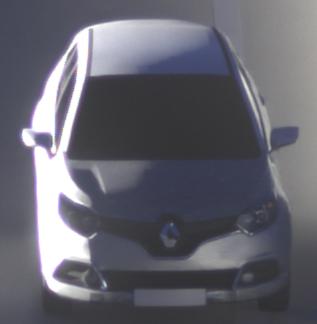
Make: Renault
Model: Captur ENERGY TCe 90
Detailed model: Captur (I)
Model produced from: 2013/06
Model produced until: 2015/05
Doors: 5
Color: white
Road condition: dry road
Daytime: sunrise or sunset
Contrast: high contrast